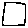
Label: square